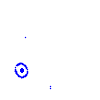
Particle: pion